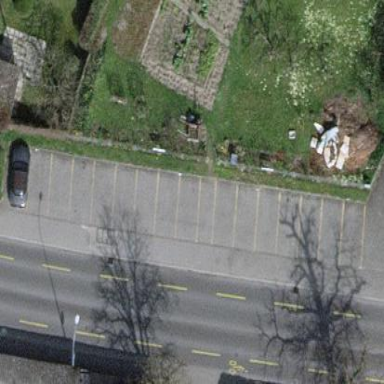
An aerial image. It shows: Parking area with surface.